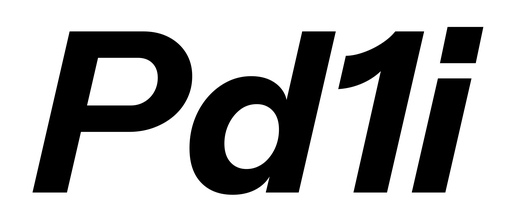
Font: InstrumentSans-Italic_Bold_Italic